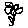
Label: flower